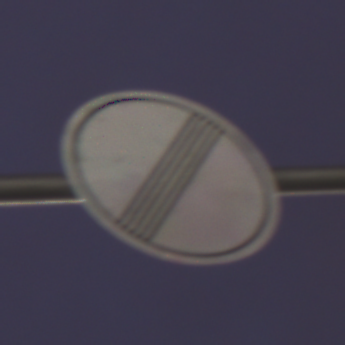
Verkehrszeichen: EndeSaemtlicherBegrenzungen
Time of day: SunriseSunset
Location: Outdoor (Urban)
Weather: PartlyCloudy
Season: NotSpecified
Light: Artificial